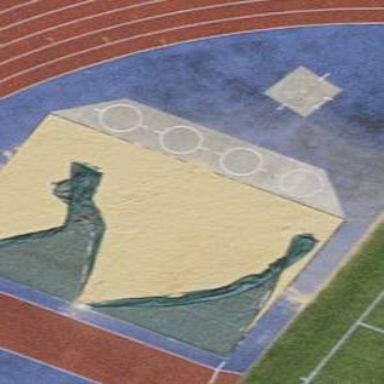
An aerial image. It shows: Concrete pitch for athletics dedicated to shot put.